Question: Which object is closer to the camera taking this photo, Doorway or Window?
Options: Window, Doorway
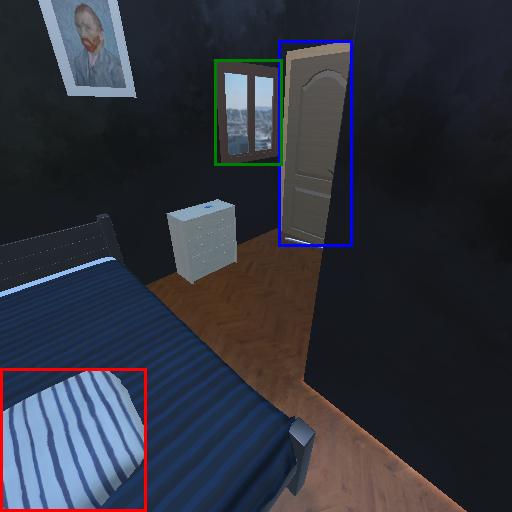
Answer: Window